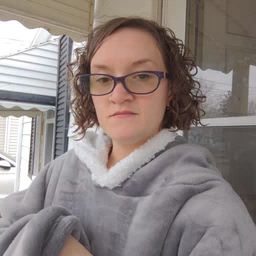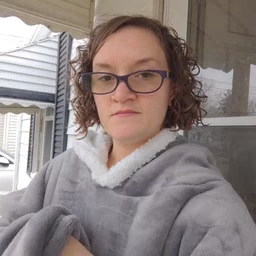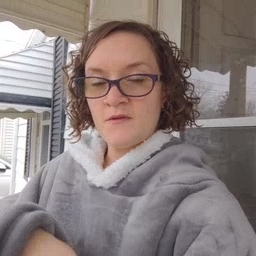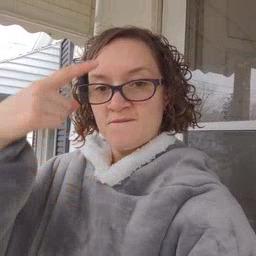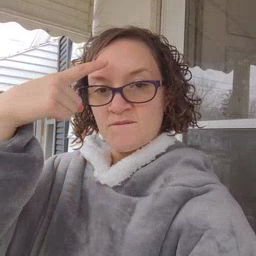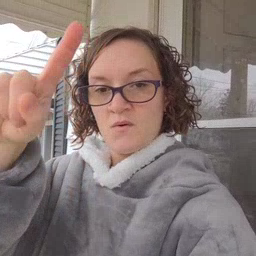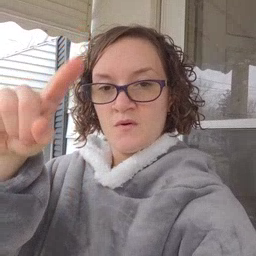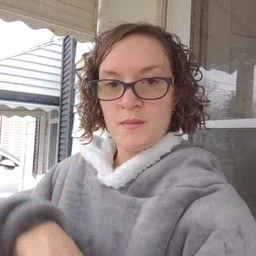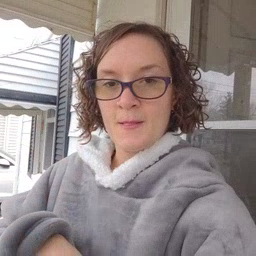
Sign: for